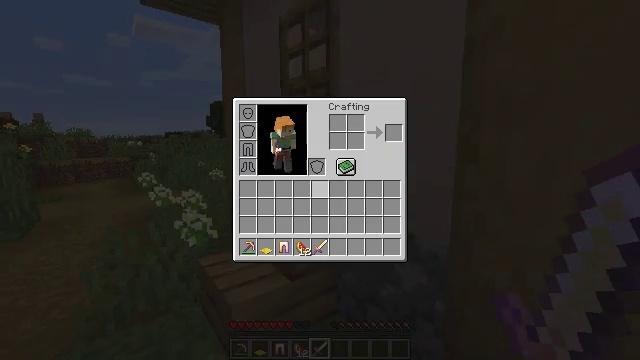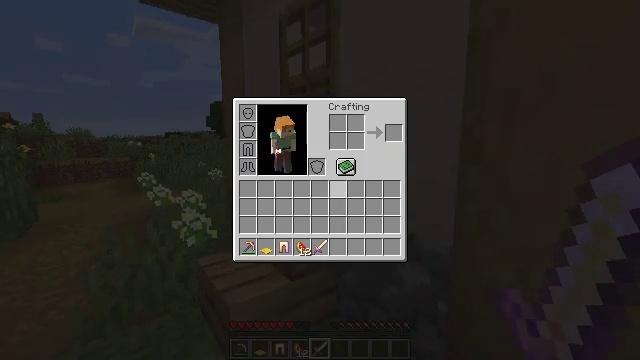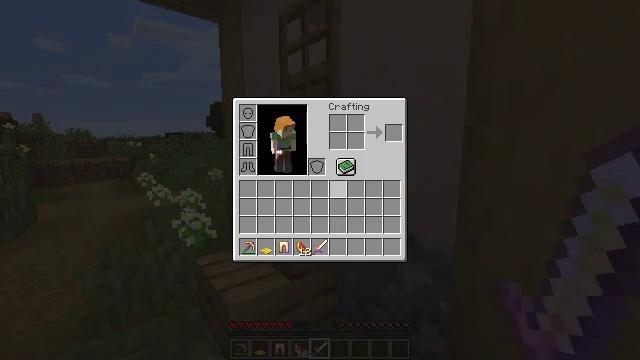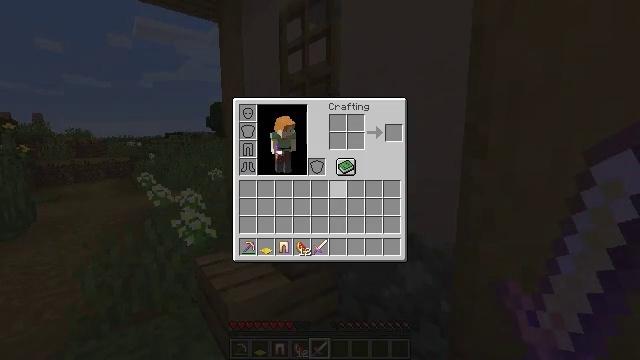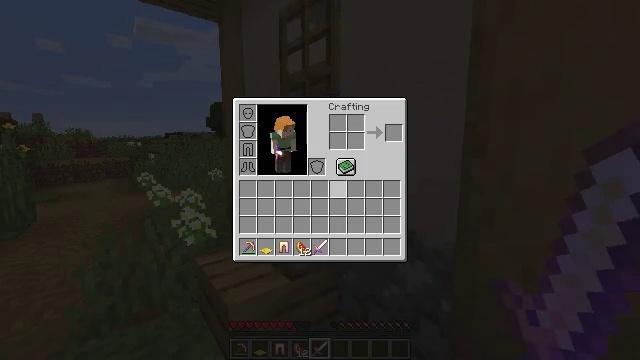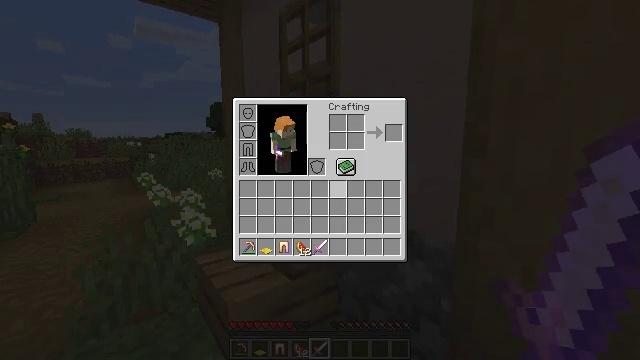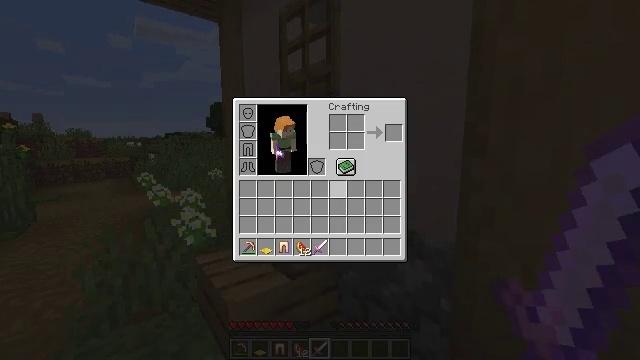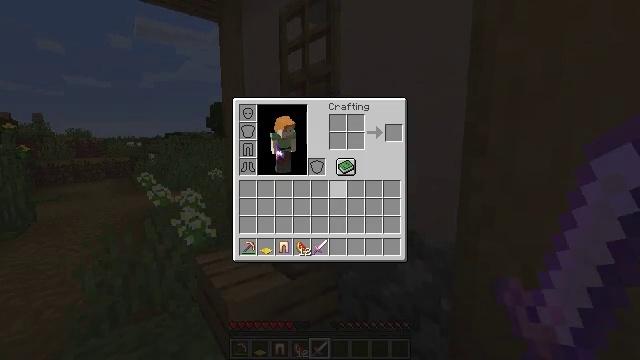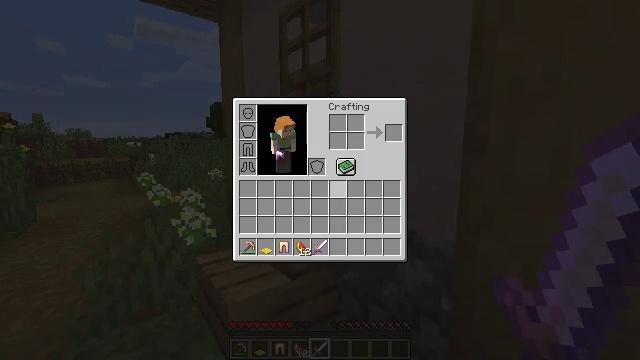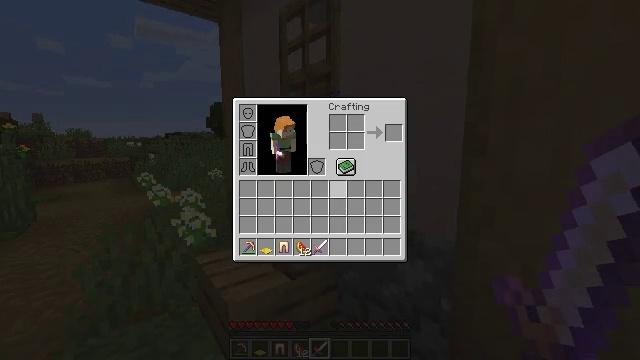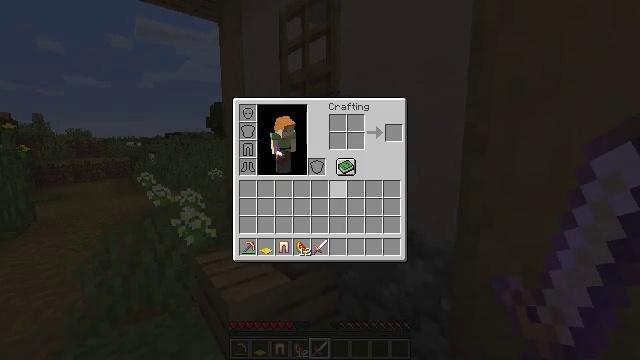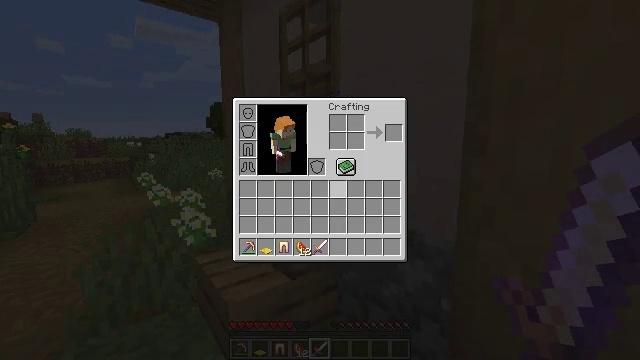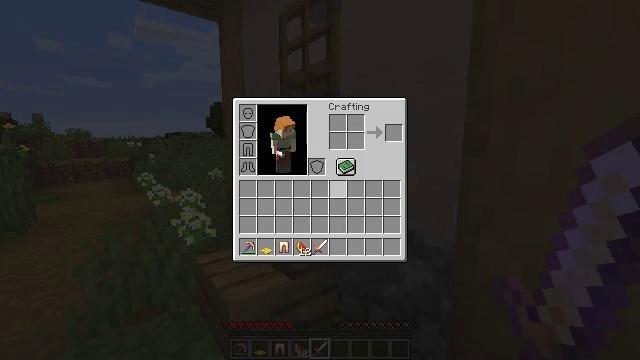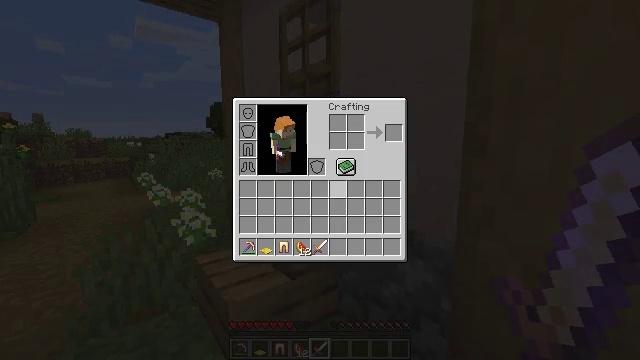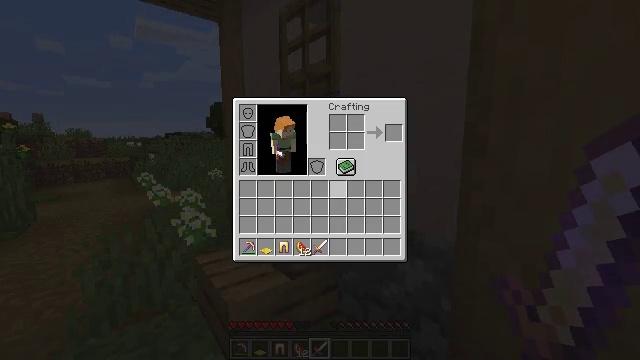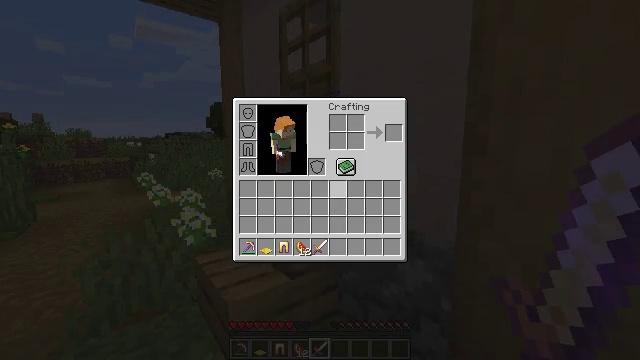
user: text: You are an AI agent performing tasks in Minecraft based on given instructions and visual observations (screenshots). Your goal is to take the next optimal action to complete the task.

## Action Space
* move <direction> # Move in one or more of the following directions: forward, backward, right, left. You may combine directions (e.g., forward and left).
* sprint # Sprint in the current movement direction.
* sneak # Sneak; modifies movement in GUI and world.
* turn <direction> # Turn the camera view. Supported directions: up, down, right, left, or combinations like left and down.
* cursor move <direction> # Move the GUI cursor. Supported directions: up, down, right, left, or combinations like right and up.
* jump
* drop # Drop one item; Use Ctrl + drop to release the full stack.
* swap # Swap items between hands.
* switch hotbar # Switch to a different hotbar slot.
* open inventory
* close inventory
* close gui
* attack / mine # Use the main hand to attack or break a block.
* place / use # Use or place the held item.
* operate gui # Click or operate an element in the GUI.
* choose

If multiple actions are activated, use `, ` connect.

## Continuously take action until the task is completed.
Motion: motion action
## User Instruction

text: Collect the green carpet by mining it.
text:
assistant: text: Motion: move forward, turn right
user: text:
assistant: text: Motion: move forward
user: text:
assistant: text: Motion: move forward
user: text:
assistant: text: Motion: move forward
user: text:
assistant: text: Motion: move forward
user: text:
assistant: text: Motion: move forward
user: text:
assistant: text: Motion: move forward
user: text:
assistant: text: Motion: move forward
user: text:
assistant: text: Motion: move forward
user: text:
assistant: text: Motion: move forward
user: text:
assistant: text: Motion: move forward
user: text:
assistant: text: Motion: move forward
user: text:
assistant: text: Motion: move forward
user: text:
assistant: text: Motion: move forward
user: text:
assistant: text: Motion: move forward
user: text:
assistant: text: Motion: move forward
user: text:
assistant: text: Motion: move forward
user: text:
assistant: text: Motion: move forward
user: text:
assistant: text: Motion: move forward
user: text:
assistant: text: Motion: move forward
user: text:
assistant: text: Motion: move forward, close inventory
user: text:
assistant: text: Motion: move forward, close inventory
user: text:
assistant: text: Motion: move forward, close inventory
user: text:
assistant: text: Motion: move forward, close inventory
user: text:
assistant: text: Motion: move forward
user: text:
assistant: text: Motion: move forward
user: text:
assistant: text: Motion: move forward, turn right
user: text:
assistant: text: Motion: move forward
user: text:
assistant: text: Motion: move forward
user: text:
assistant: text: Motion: move forward, use / place